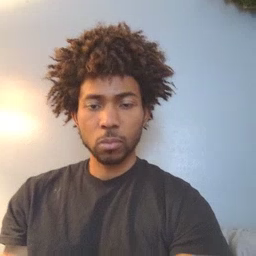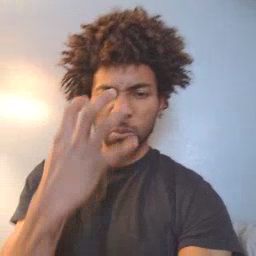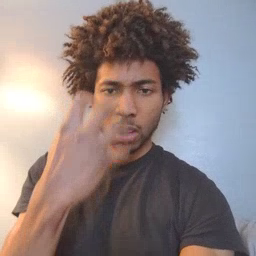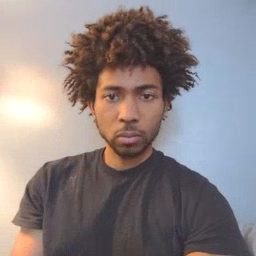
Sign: mad